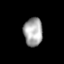
Tissue: lung
Cell type: Others
Senescence score: 0.1651
Nuclear area (px): 525
Mean DAPI intensity: 166.878